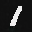
Label: 1